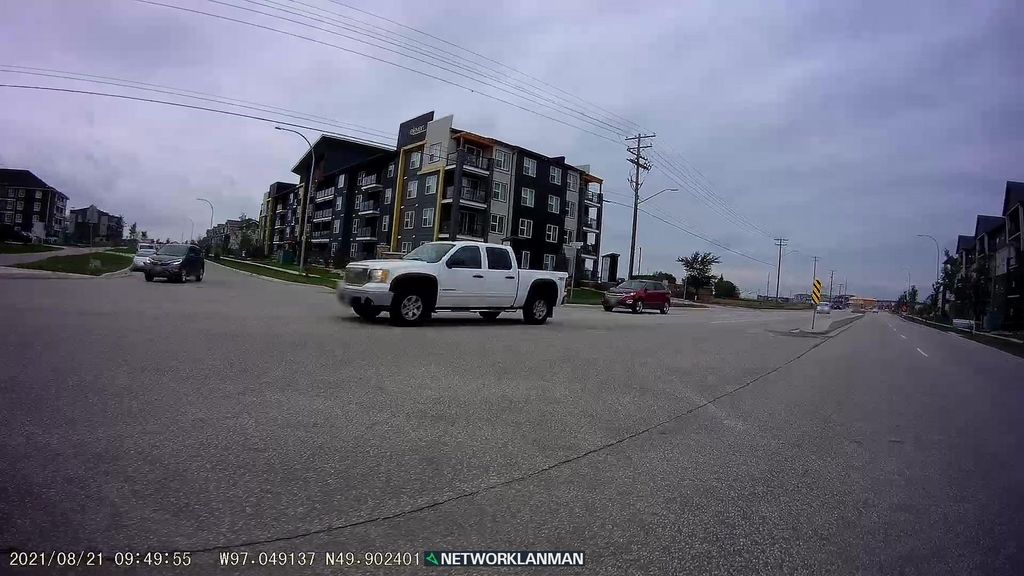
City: winnipeg